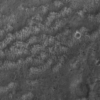
Label: not_dusty